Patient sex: M
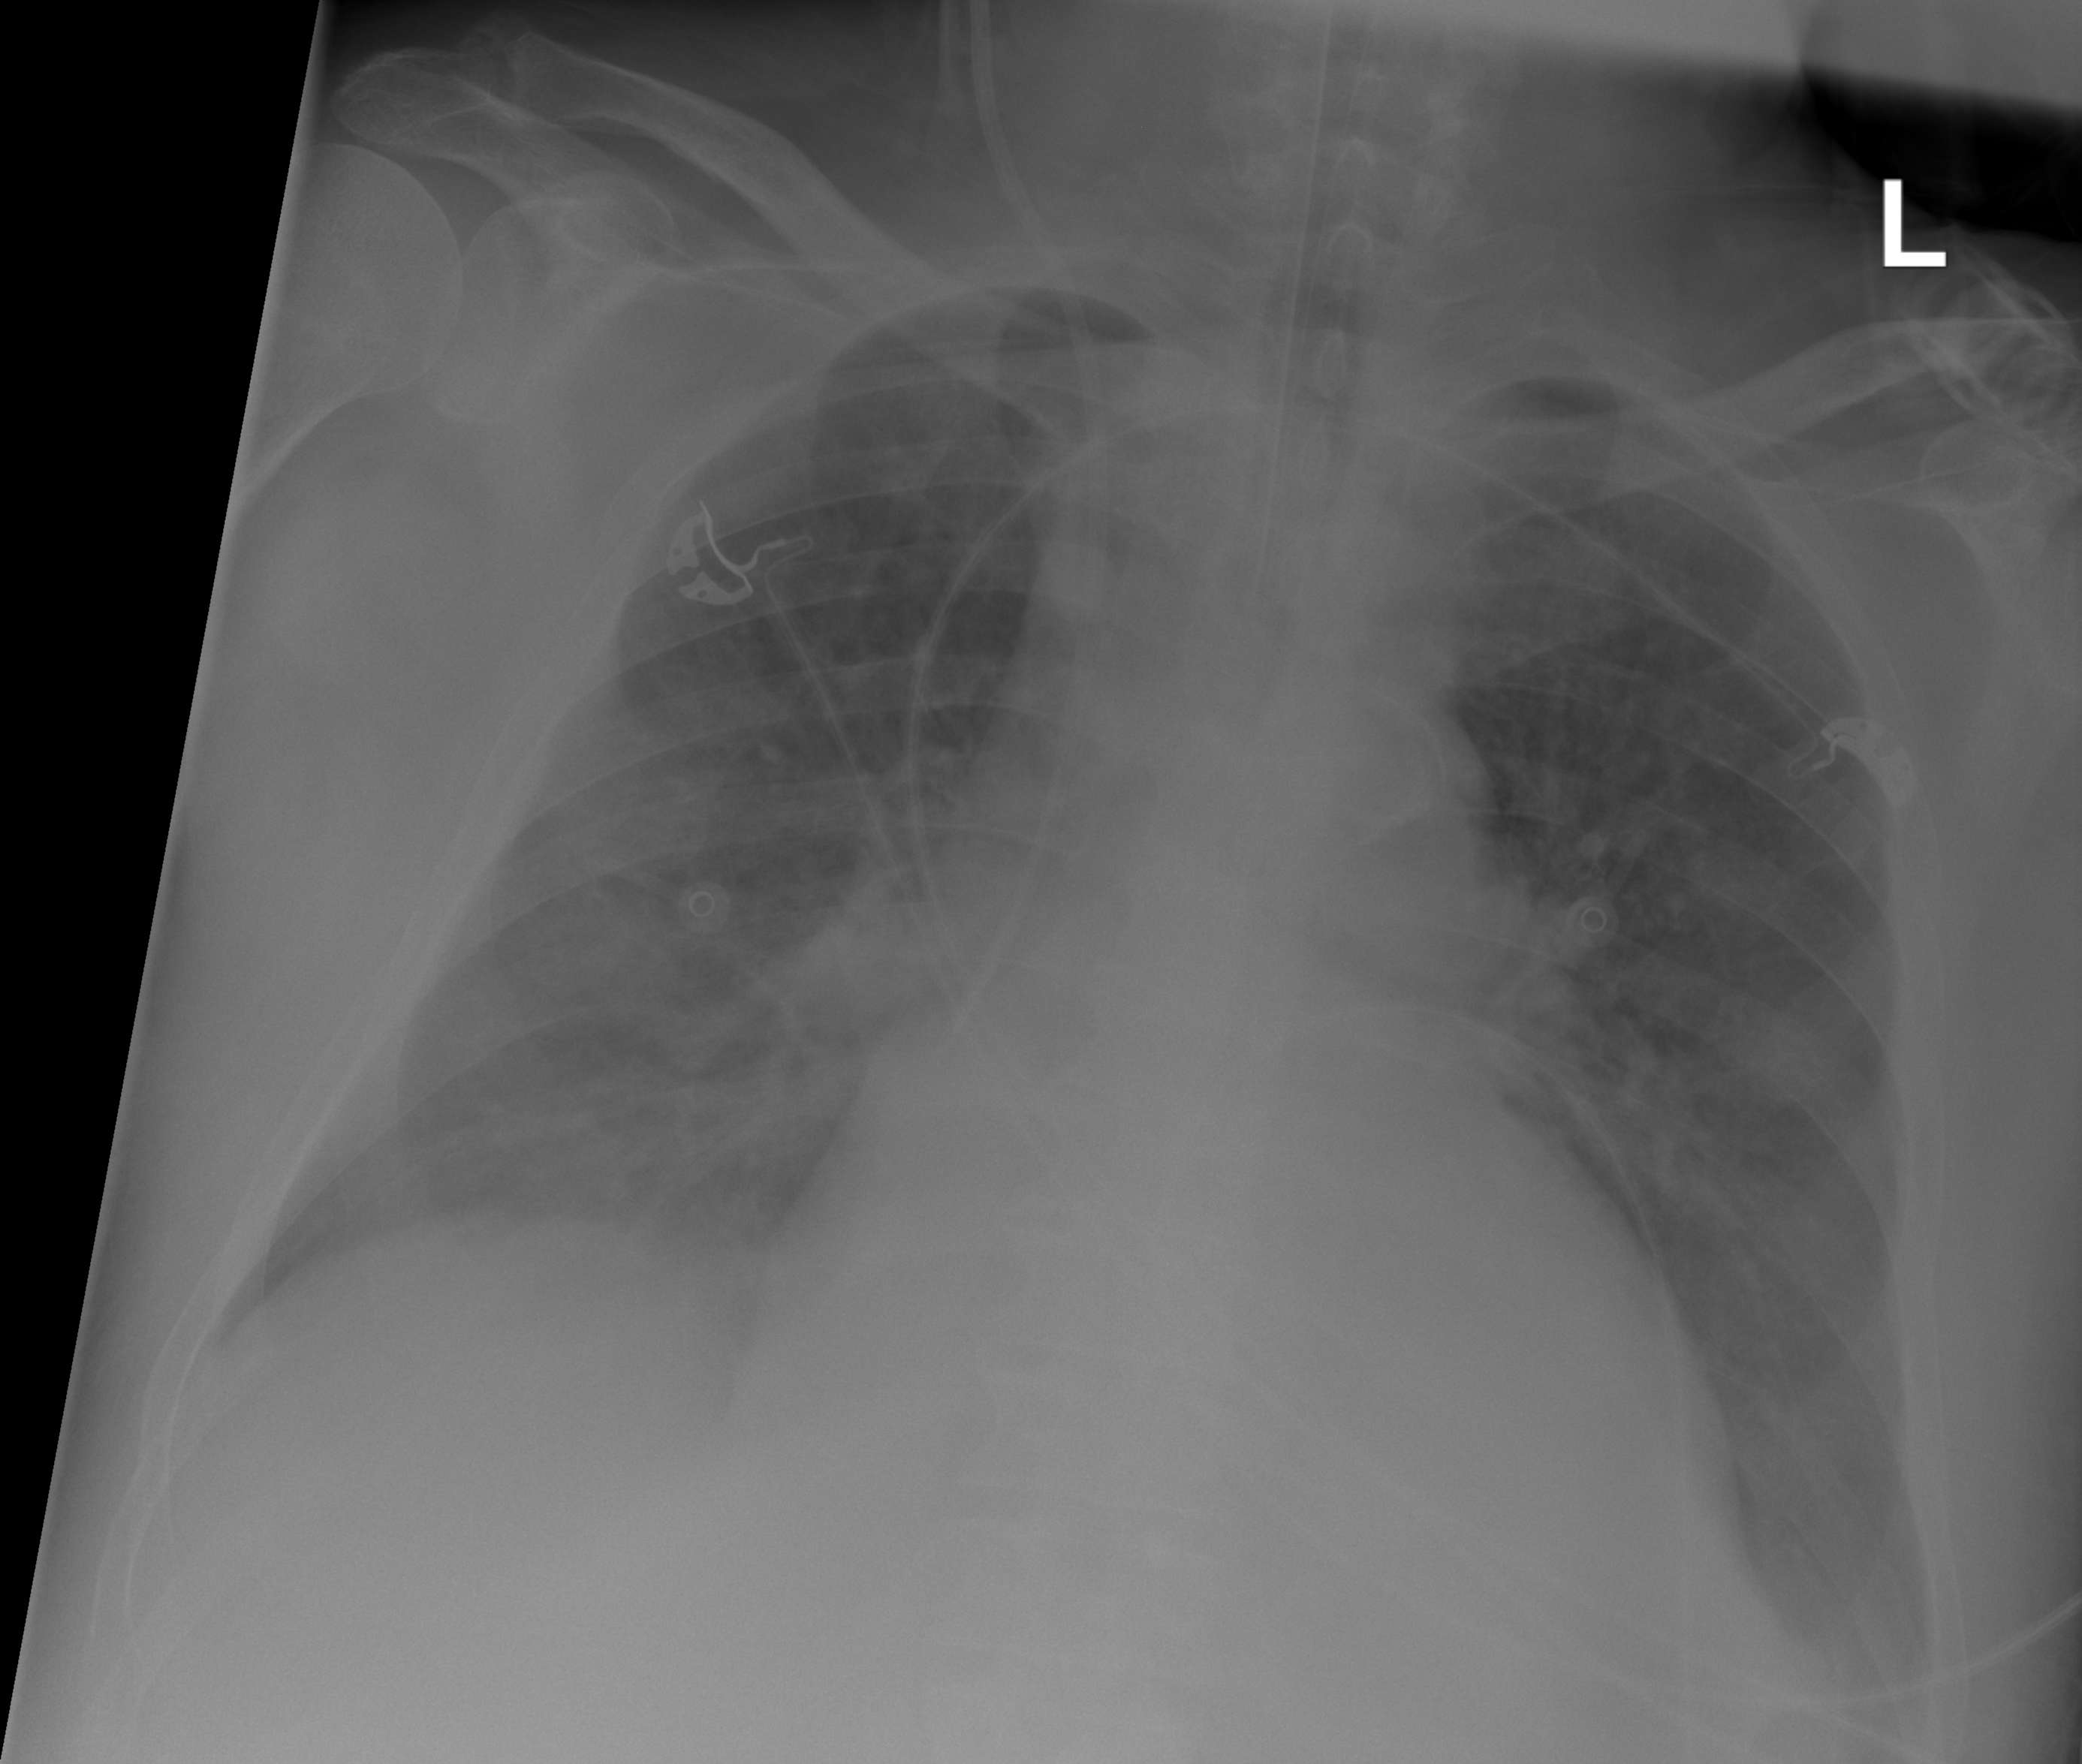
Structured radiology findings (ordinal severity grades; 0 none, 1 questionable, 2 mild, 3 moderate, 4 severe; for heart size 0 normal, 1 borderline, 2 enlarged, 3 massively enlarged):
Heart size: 2
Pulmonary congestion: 2
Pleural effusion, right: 0
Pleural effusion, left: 1
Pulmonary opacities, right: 1
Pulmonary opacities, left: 1
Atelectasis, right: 0
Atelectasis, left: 0